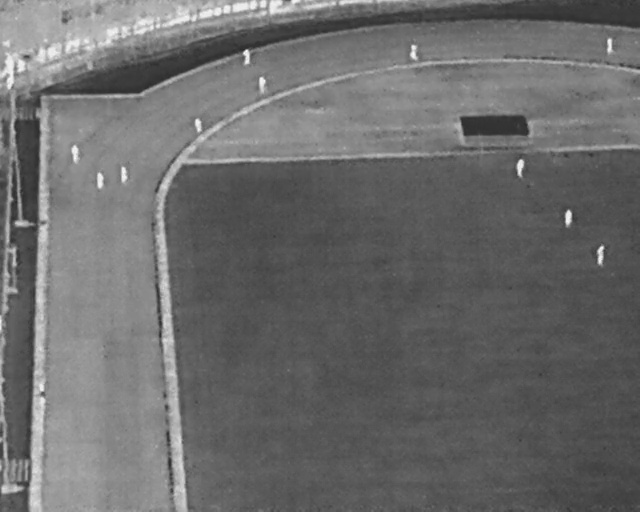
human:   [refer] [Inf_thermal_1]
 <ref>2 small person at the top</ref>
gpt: <box>[[29, 23, 32, 25, 2], [37, 10, 39, 11, 2]]</box>

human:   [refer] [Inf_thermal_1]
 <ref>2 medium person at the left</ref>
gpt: <box>[[14, 34, 17, 36, 2], [10, 29, 13, 31, 2]]</box>

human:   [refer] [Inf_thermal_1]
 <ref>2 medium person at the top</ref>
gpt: <box>[[39, 15, 42, 17, 2], [63, 9, 66, 11, 2]]</box>

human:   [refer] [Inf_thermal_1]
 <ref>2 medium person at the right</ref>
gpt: <box>[[79, 31, 82, 33, 2], [92, 48, 95, 50, 2]]</box>